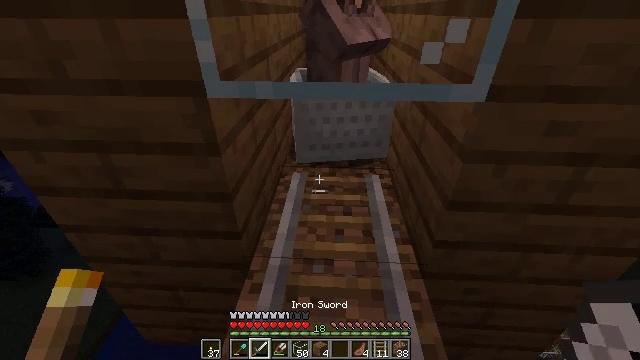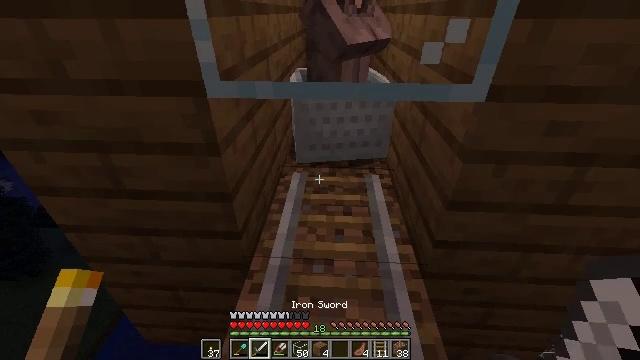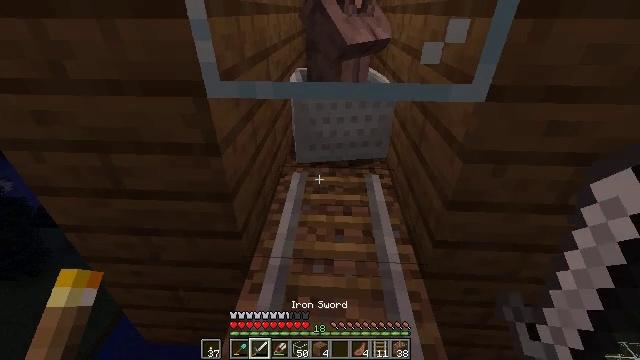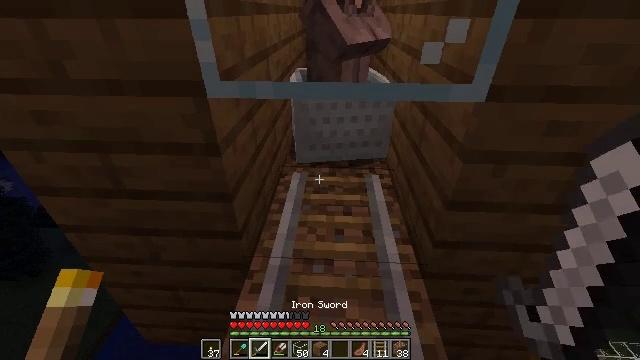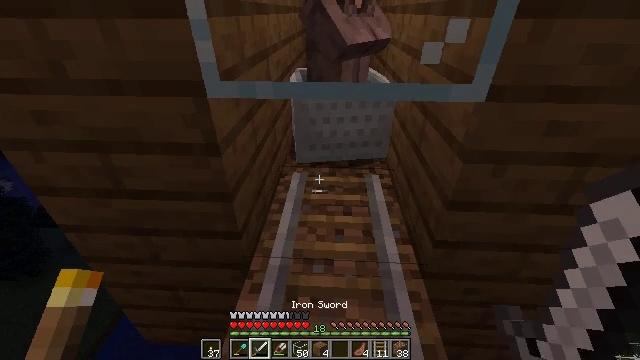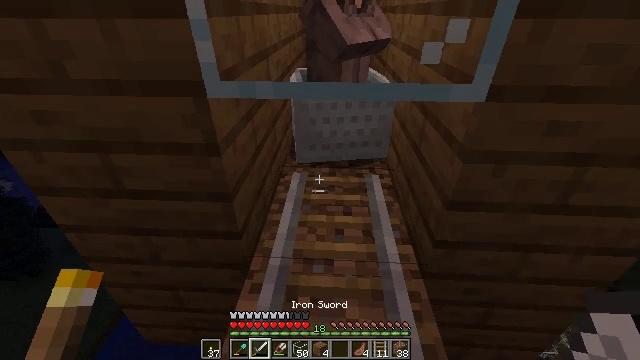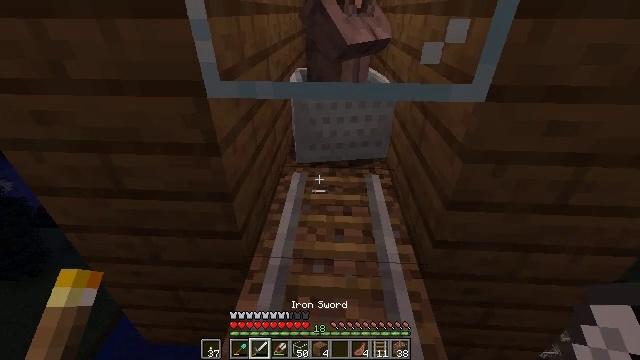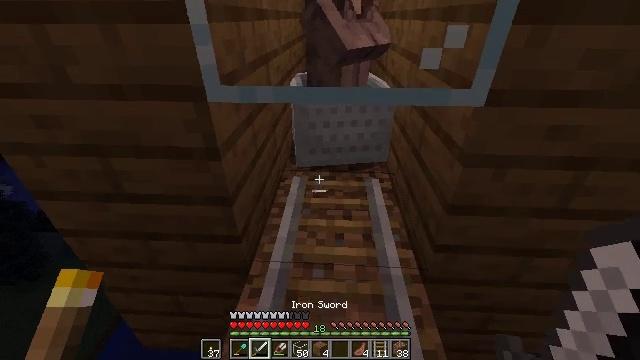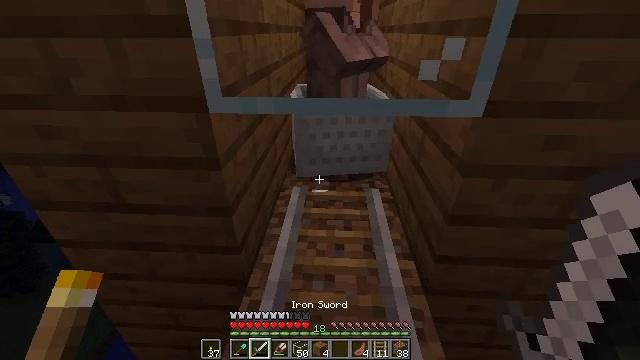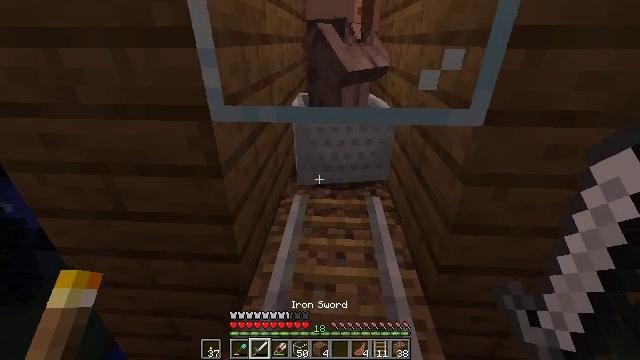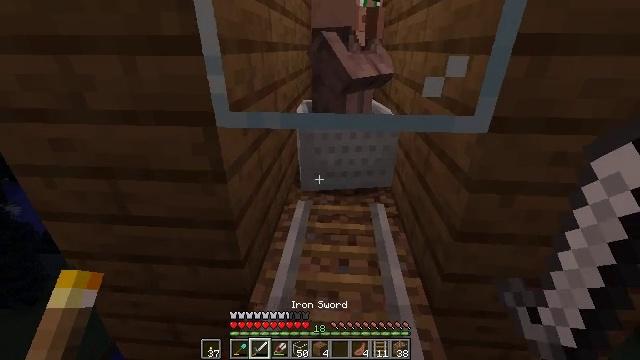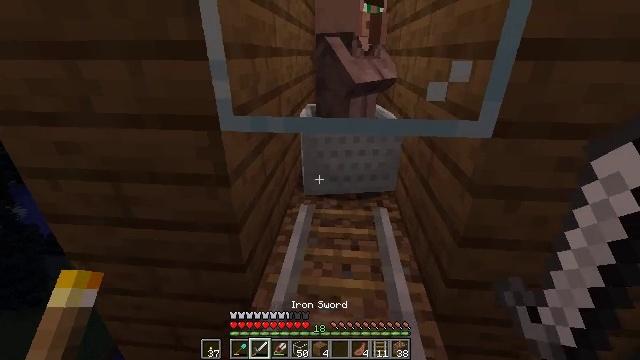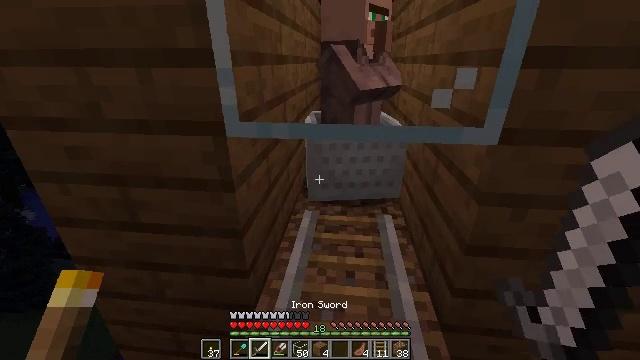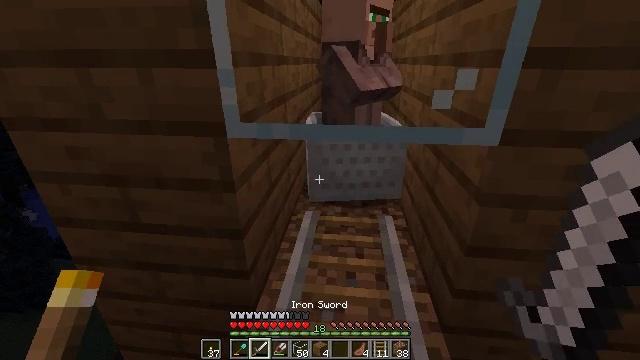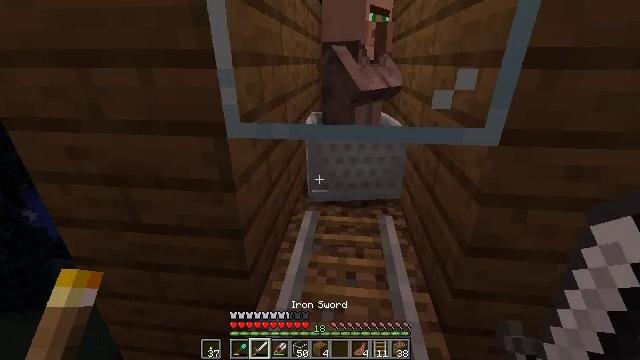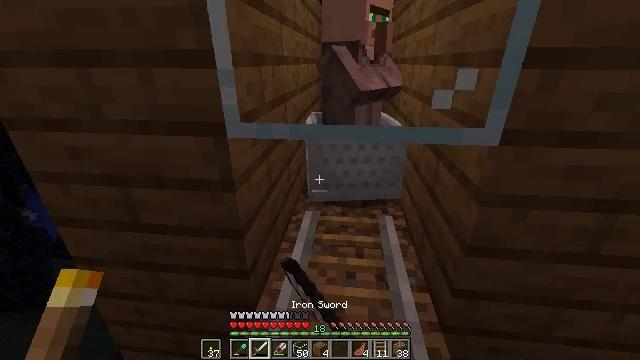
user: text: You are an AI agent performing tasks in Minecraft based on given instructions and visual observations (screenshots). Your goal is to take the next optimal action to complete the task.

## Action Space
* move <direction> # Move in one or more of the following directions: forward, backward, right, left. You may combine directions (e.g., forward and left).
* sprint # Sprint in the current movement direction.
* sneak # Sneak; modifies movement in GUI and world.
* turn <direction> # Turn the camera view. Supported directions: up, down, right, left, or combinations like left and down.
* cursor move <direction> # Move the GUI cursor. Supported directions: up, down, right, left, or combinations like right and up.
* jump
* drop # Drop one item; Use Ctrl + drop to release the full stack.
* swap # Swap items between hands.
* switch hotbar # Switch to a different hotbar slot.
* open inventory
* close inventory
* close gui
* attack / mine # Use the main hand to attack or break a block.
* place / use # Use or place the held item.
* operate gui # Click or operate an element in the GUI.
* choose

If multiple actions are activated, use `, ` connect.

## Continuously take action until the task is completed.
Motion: motion action
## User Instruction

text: Shatter the glass to collect it.
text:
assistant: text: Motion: sneak
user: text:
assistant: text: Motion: sneak
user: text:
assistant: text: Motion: sneak
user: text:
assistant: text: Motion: sneak
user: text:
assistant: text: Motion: sneak
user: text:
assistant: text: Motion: sneak
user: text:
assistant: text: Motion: sneak
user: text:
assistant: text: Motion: sneak, turn up
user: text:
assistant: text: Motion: sneak, turn up
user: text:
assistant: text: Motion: sneak, turn up
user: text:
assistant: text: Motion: sneak
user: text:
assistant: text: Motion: sneak, turn left and up
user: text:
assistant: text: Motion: sneak
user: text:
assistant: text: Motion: sneak, attack / mine
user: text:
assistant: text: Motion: sneak, attack / mine
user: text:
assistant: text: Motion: sneak, attack / mine
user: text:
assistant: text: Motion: sneak, attack / mine
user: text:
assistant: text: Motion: sneak
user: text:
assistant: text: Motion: sneak
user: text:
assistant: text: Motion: sneak
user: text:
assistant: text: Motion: sneak
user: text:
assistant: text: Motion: sneak
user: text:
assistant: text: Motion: sneak
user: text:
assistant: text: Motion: sneak
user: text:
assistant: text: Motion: sneak
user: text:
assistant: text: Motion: sneak, attack / mine
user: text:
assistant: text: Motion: sneak, attack / mine
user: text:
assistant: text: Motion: sneak, attack / mine
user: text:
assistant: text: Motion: sneak, attack / mine
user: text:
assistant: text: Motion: sneak